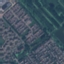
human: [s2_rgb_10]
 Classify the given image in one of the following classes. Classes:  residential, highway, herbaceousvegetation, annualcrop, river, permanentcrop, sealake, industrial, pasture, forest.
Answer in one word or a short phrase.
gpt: Residential